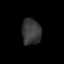
Tissue: lung
Cell type: T cells
Senescence score: 0.2246
Nuclear area (px): 497
Mean DAPI intensity: 55.734